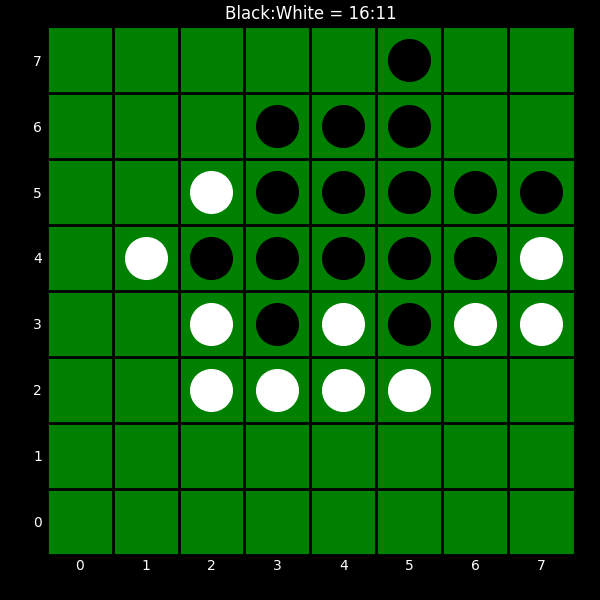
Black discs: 16
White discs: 11